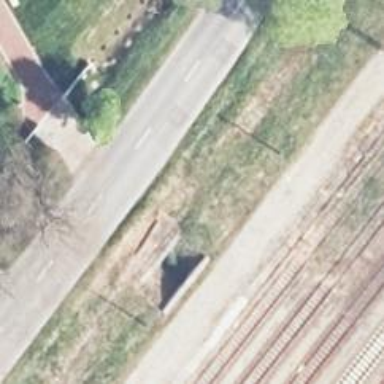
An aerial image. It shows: Abandoned railway yard is depicted.